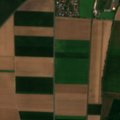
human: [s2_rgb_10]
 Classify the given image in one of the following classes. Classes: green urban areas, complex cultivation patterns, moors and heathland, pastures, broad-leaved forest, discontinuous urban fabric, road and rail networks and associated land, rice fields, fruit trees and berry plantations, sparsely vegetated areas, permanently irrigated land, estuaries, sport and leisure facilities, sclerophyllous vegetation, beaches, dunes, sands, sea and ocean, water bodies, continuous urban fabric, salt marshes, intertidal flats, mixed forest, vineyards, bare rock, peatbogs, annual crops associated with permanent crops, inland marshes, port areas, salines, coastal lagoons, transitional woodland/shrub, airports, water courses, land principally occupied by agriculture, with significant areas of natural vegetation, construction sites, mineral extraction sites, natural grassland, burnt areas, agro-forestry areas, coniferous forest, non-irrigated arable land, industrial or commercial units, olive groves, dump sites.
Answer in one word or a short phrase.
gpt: discontinuous urban fabric, non-irrigated arable land